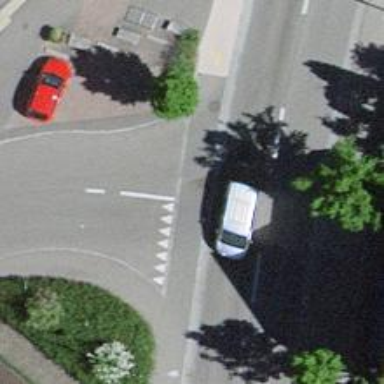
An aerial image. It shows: Road with "give way" sign.